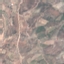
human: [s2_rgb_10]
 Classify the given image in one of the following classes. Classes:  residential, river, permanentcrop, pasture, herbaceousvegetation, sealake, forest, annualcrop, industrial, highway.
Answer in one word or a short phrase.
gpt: PermanentCrop